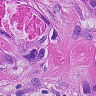
Metastatic tissue present: yes